Question: I am getting the 'MapView' of current location by passing longitude and latitude parameters correctly. But i want to draw paint just like free hand (i.e names or lines and so..on) on that 'MapView' image. from that i want total image of 'MapView'image on that paint by user.
How can I do this?
when user send his path to another user like shown below...

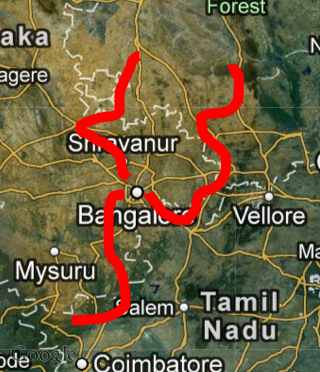
Answer: Use an overlay. <URL>
Here's example code:
'''
public class overlayGeoPoints extends Overlay {
private GeoPoint geoPoint;
private int radius = 20;
@Override
public boolean onTap(GeoPoint geoPoint, MapView mapView){
this.geoPoint = geoPoint;
}
@Override
public void draw(Canvas canvas, MapView mapView, boolean shadow) {
// put your logic here to draw on the overlay
// ie draw a circle
Projection projection = mapView.getProjection();
Point point = new Point();
projection.toPixels(geoPoint, point);
int px = point.x;
int py = point.y;
Paint paint = new Paint(paintSecondary.ANTI_ALIAS_FLAG);
hl.setColor(intColor);
canvas.drawCircle(px, py, radius, paint);
canvas.save();
}
}
'''
Just add this overlay to your map.
Here is a step by step (generic):
AFTER your map object (map) is created
'''
// get a handle to the map overlays
List<Overlay> overlays = mapView.getOverlays();
// reset overlays as necessary
//overlays.clear();
// create your custom overly class
overlayGeoPoints olay = new overlayGeoPoints();
// append overlay to map overlays
overlays.add(olay);
// tell the map object to redraw
mapView.postInvalidate();
'''